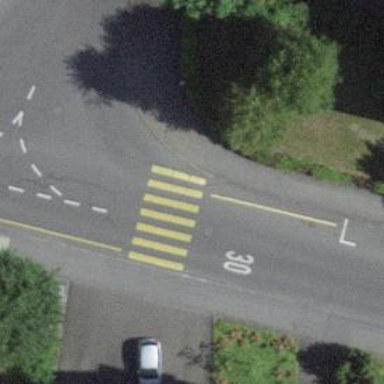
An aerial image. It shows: Zebra crossing on footway.